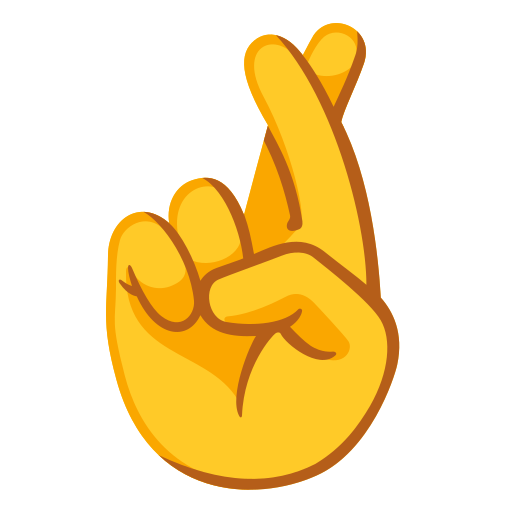
Emoji: 🤞